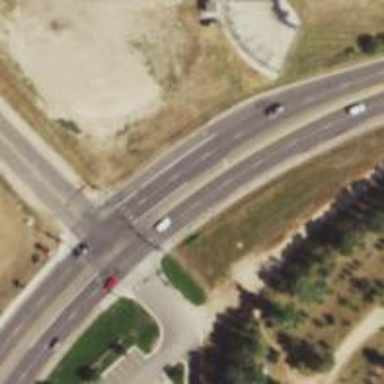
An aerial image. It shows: Primary highway with separate sidewalk.